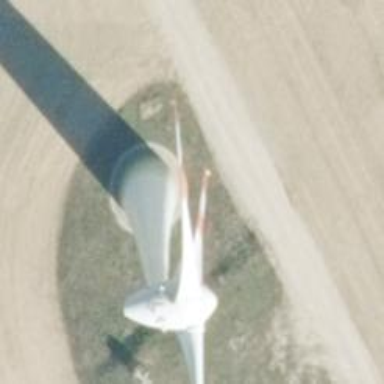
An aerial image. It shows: Wind generator powered by wind. The generator type is horizontal axis and it uses wind turbines.